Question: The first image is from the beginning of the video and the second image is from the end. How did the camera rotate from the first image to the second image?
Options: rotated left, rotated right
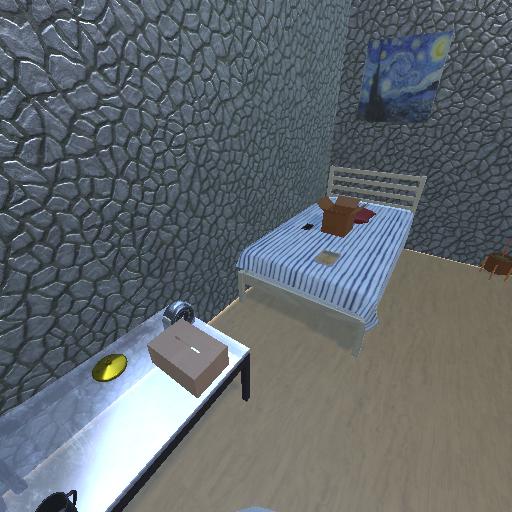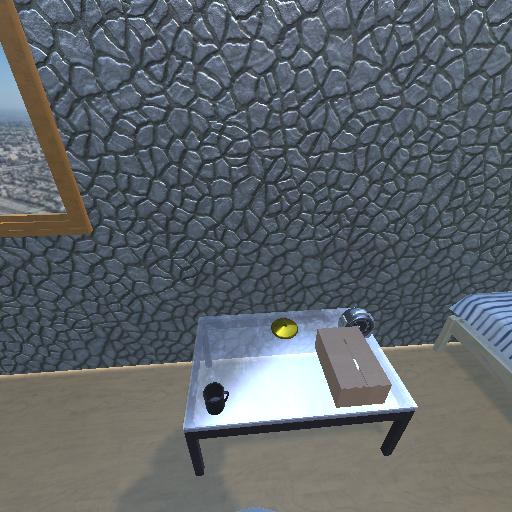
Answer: rotated left